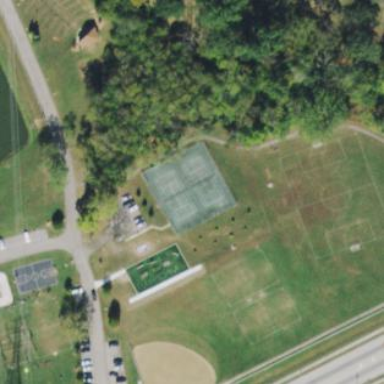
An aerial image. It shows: Tennis court in leisure pitch.